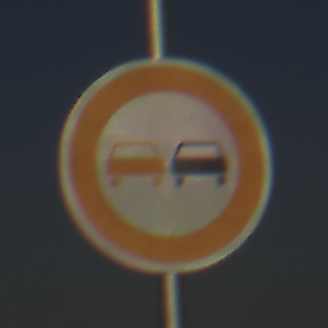
Verkehrszeichen: Ueberholverbot
Umgebung: Outdoor, Nature
Tageszeit: MorningAfternoon
Wetter: Clear
Licht: Natural
Jahreszeit: NotSpecified
Kontrast: HighContrast